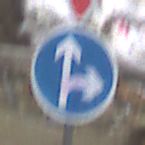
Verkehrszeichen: VorgeschriebeneFahrtrichtungGeradeausOderRechts
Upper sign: VorfahrtGewaehren
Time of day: MorningAfternoon
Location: Outdoor (Urban)
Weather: PartlyCloudy
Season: NotSpecified
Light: Natural